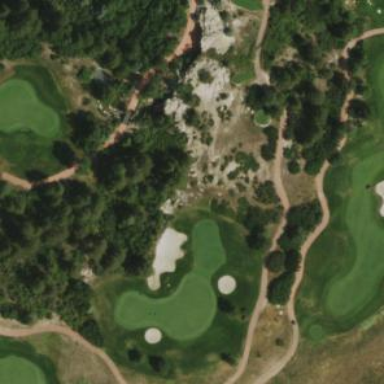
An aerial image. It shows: Area with grass used as rough in golf course.